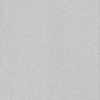
Label: dusty